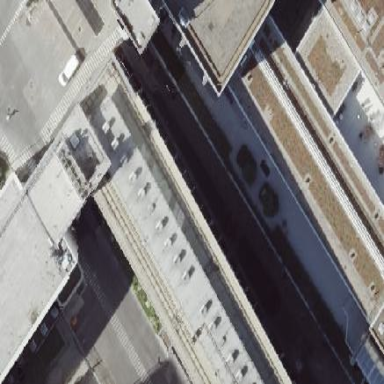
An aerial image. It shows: Part of building with flat white roof. The building has light grey color.